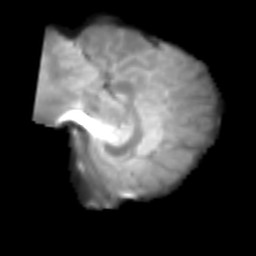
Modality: T2w
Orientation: sagittal
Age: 23
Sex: male
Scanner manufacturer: siemens
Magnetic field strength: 3 T
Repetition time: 2.3 s
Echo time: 0.085 s